Brain MRI, t2w sequence, axial 2D slice.
Patient: age 29, sex F, weight 95 kg, height 1.95 m
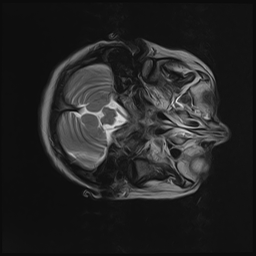